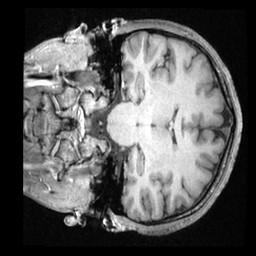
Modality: T1w
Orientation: coronal
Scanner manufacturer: ge
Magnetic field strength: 3 T
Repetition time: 0.007072 s
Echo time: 0.002604 s